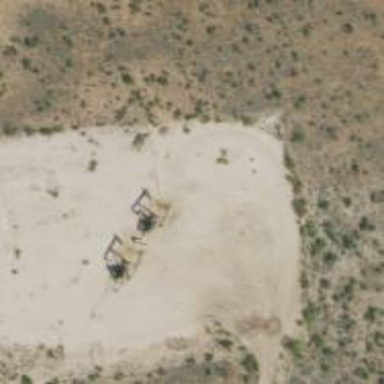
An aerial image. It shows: Petroleum well.